Interaction volume radius: 5 \u00c5
Interaction volume height: 10 \u00c5
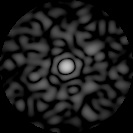
Disorder parameter: 0.7733